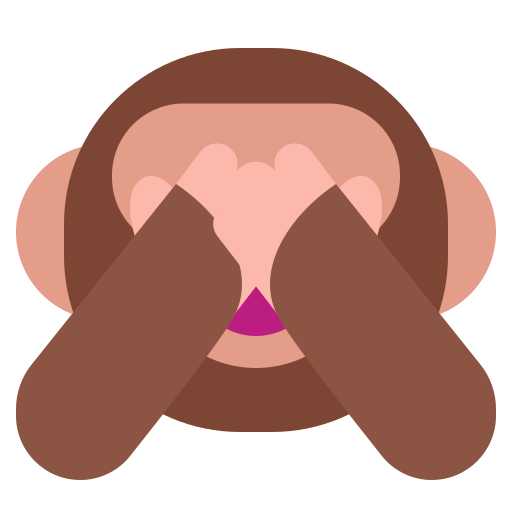
see no evil monkey flat